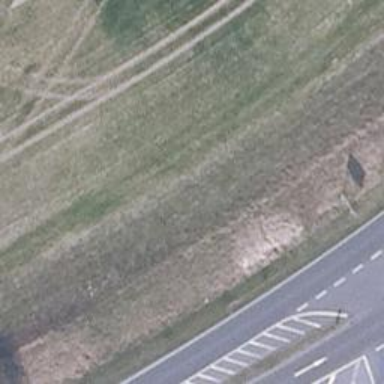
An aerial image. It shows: Asphalt cycleway.